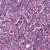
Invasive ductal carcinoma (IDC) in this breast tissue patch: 1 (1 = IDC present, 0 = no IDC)